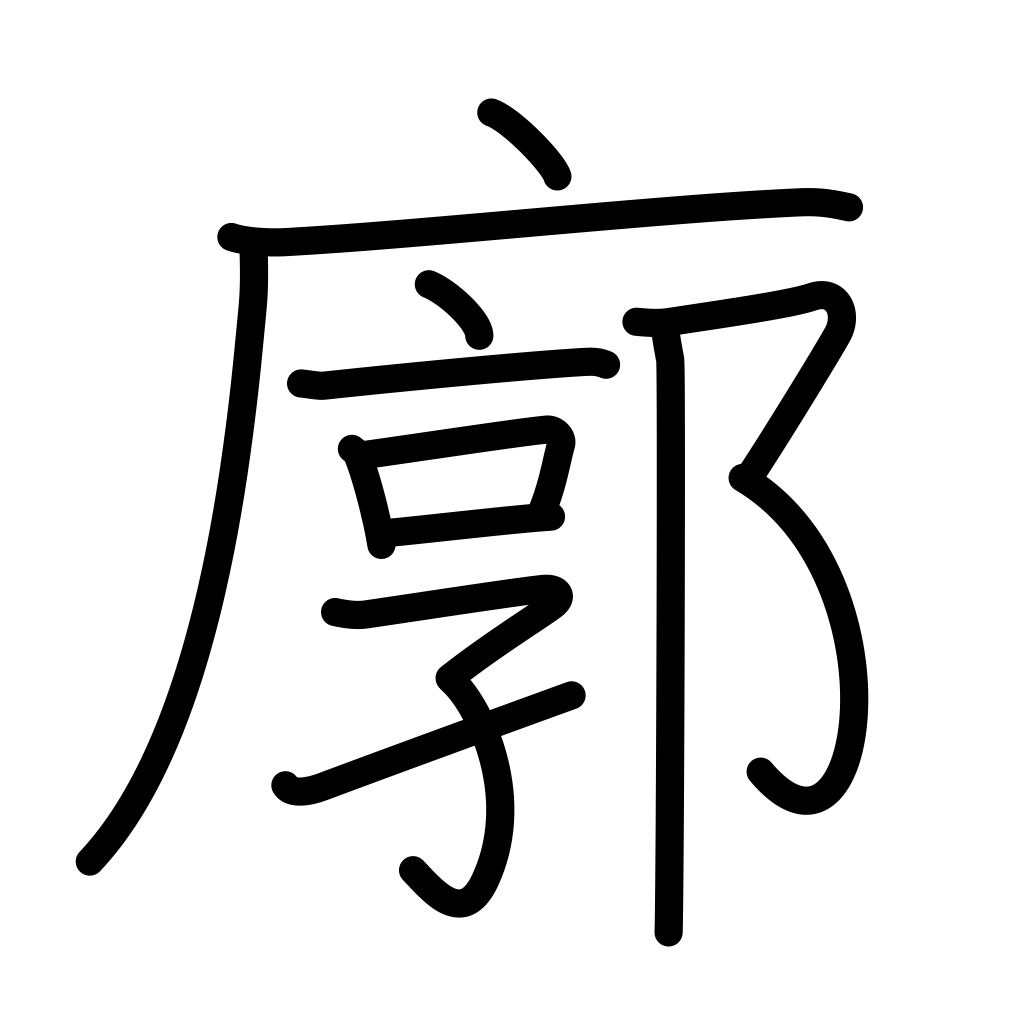
Meaning: enclosure, quarter, red-light district